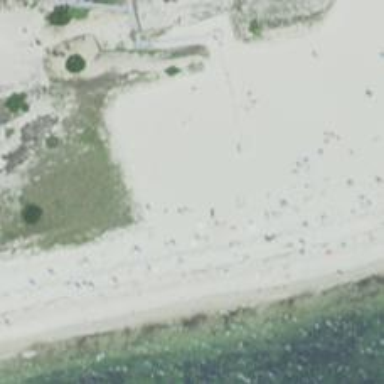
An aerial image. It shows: Emergency lifeguard tower.